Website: home-depot
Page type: receipt
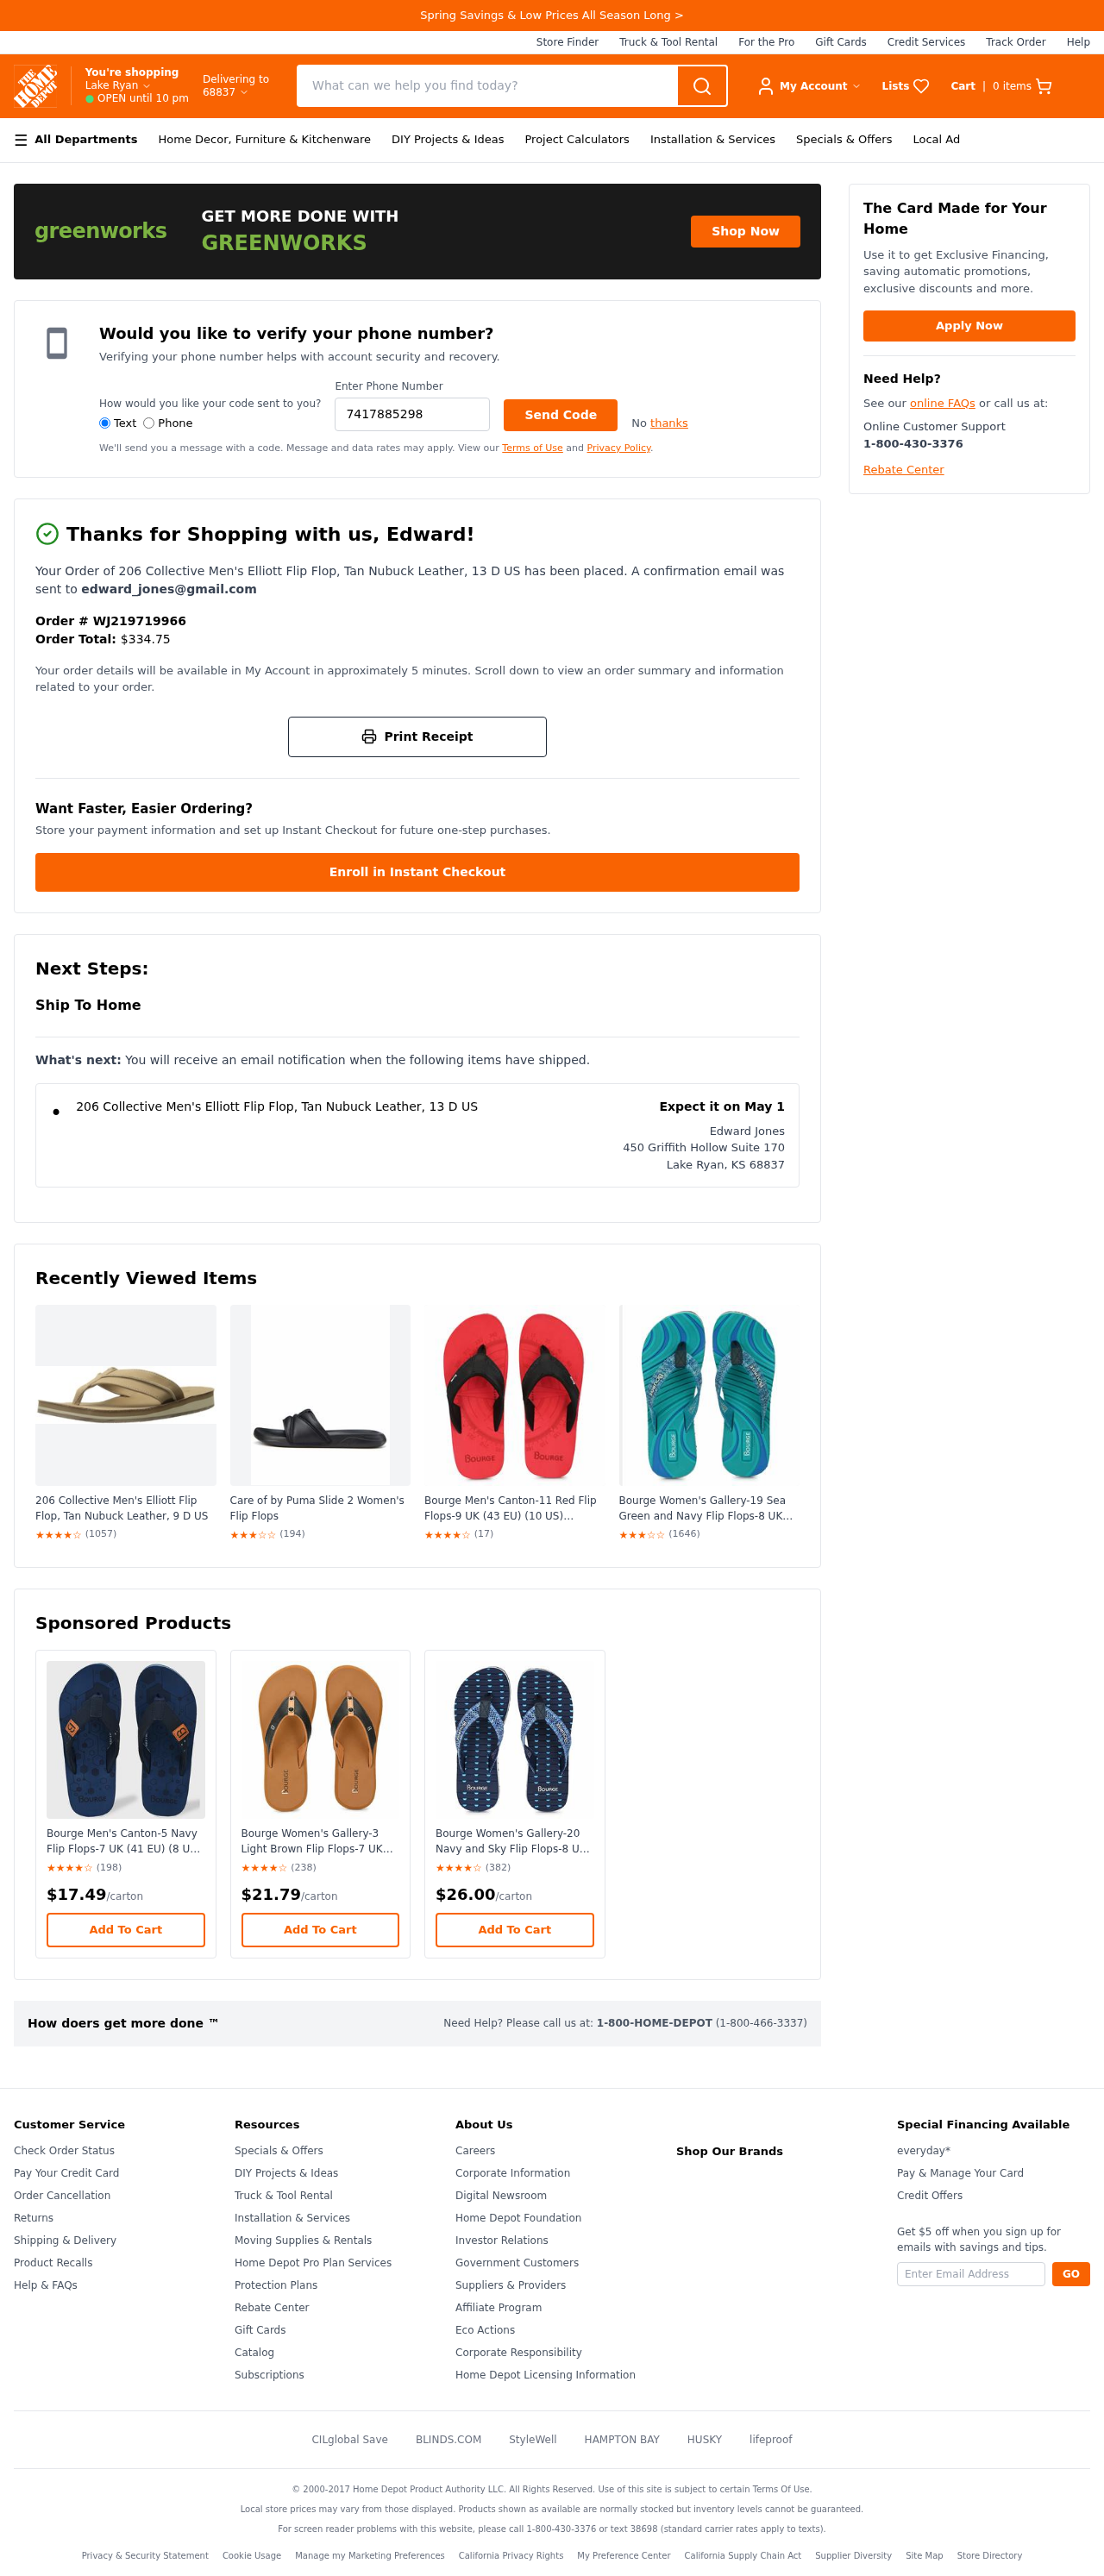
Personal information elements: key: PII_CITY
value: Lake Ryan
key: PII_CITY_STATE_ZIP
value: Lake Ryan, KS 68837
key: PII_EMAIL
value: edward_jones@gmail.com
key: PII_FIRSTNAME
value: Edward
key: PII_FULLNAME
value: Edward Jones
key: PII_PHONE
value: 7417885298
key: PII_POSTCODE
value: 68837
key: PII_STREET
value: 450 Griffith Hollow Suite 170
Product elements: key: PRODUCT1_NAME
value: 206 Collective Men's Elliott Flip Flop, Tan Nubuck Leather, 13 D US
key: PRODUCT2_NAME
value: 206 Collective Men's Elliott Flip Flop, Tan Nubuck Leather, 9 D US
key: PRODUCT2_RATING
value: ★★★★☆
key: PRODUCT2_NUM_RATINGS
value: (1057)
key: PRODUCT3_NAME
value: Care of by Puma Slide 2 Women's Flip Flops
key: PRODUCT3_RATING
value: ★★★☆☆
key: PRODUCT3_NUM_RATINGS
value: (194)
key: PRODUCT4_NAME
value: Bourge Men's Canton-11 Red Flip Flops-9 UK (43 EU) (10 US) (Canton-11-09)
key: PRODUCT4_RATING
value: ★★★★☆
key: PRODUCT4_NUM_RATINGS
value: (17)
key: PRODUCT5_NAME
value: Bourge Women's Gallery-19 Sea Green and Navy Flip Flops-8 UK (40 EU) (9 US) (Gallery-19-08)
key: PRODUCT5_RATING
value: ★★★☆☆
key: PRODUCT5_NUM_RATINGS
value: (1646)
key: PRODUCT6_NAME
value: Bourge Men's Canton-5 Navy Flip Flops-7 UK (41 EU) (8 US) (Canton-5-07)
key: PRODUCT6_RATING
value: ★★★★☆
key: PRODUCT6_NUM_RATINGS
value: (198)
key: PRODUCT6_PRICE
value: $17.49
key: PRODUCT7_NAME
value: Bourge Women's Gallery-3 Light Brown Flip Flops-7 UK (39 EU) (8 US) (Gallery-3-07)
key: PRODUCT7_RATING
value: ★★★★☆
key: PRODUCT7_NUM_RATINGS
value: (238)
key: PRODUCT7_PRICE
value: $21.79
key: PRODUCT8_NAME
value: Bourge Women's Gallery-20 Navy and Sky Flip Flops-8 UK (40 EU) (9 US) (Gallery-20-08)
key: PRODUCT8_RATING
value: ★★★★☆
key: PRODUCT8_NUM_RATINGS
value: (382)
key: PRODUCT8_PRICE
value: $26.00
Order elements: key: ORDER_NUM_ITEMS
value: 0
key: ORDER_ID
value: WJ219719966
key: ORDER_TOTAL
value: $334.75
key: ORDER_DELIVERY_DATE
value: Expect it on May 1